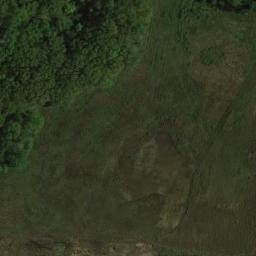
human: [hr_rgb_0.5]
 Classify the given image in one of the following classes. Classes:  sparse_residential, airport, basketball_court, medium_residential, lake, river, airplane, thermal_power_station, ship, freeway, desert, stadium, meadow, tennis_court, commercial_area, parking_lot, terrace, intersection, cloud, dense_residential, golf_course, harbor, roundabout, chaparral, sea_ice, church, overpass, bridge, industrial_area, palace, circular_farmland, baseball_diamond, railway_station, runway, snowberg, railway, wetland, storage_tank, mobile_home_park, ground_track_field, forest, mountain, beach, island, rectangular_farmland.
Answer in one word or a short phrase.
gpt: meadow